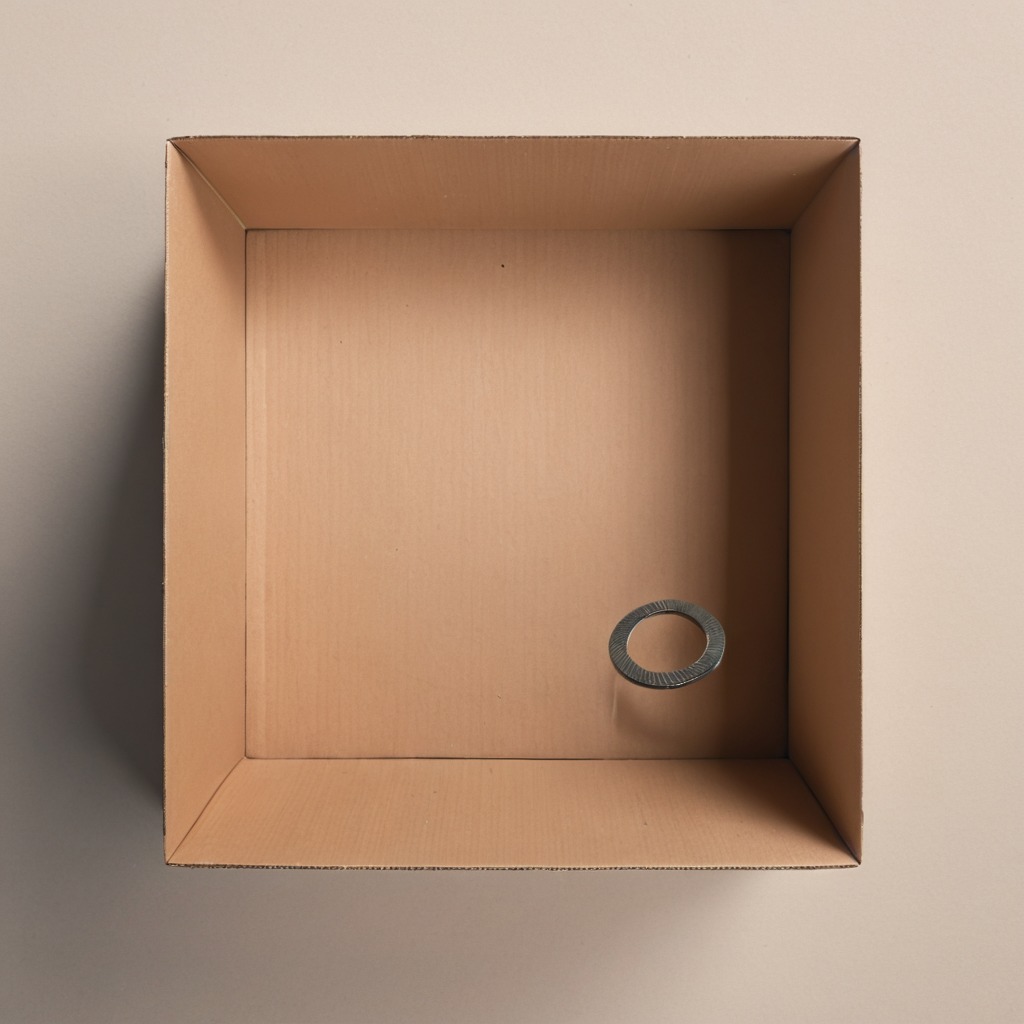
A flat metal washer is lying on the cardboard box surface.